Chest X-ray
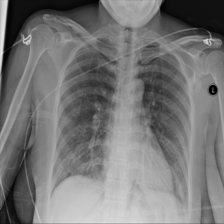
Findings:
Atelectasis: negative
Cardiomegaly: negative
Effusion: negative
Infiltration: positive
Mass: negative
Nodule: negative
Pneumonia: negative
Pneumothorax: negative
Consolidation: negative
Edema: negative
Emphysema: negative
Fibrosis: negative
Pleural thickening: negative
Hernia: negative